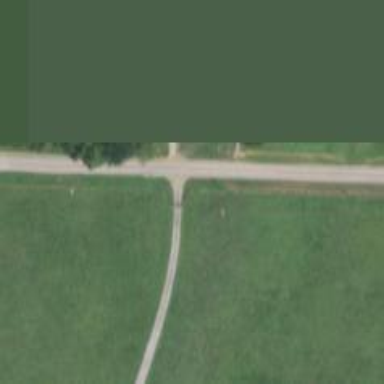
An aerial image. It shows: Unclassified road.